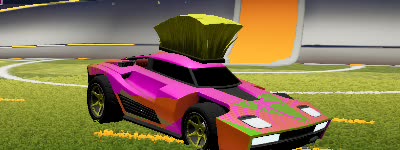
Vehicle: breakout